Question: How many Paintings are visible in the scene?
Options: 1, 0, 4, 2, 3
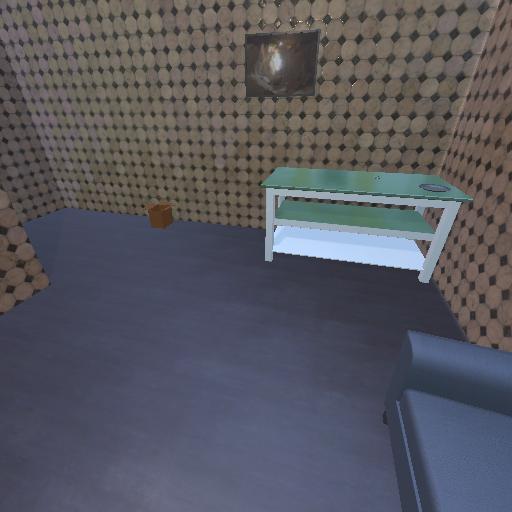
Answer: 1